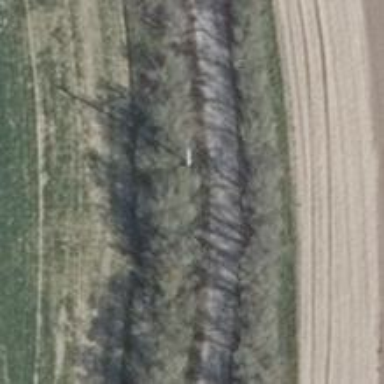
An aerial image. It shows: Minor power line.